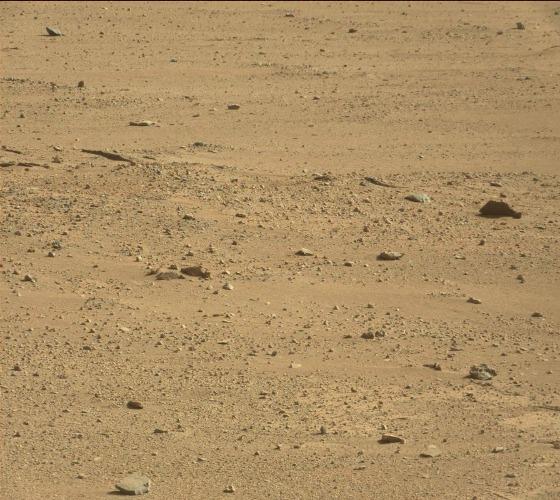
Terrain classes present: Bedrock, Gravel / Sand / Soil, Rock, Shadow